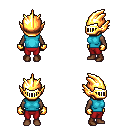
a pixel art fantasy rpg character, female body template, human, dark skin, teal sleeveless shirt, red pants, gold long mohawk hairstyle, gold helm, gold gloves, brown shoes, four views (front, back, left, right), 2x2 character sprite sheet, small pixel art, hard edges, no anti-aliasing